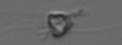
Label: flagellate